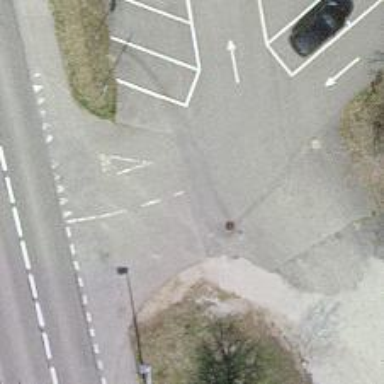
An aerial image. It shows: Parking aisle designated as service road.